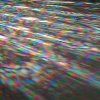
Label: sunburn